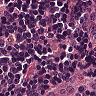
Metastatic tissue present: no